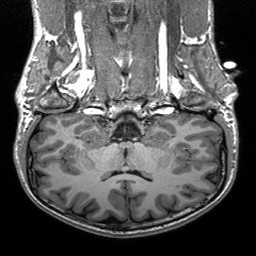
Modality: T1w
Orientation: sagittal
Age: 28
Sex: male
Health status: healthy
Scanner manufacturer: siemens
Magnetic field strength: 3 T
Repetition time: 2.53 s
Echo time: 0.00219 s